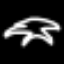
Label: palm tree